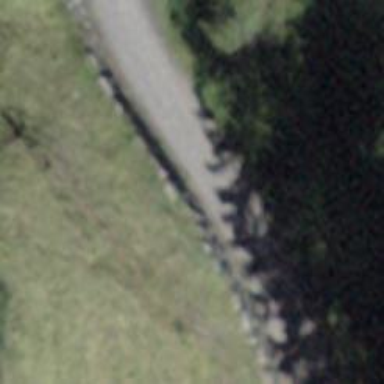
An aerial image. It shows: Retaining wall.